Question: When using grid arrange I encountered the following problem :

I want all my panels (a,b,c) to have the same size, but as I have removed the labels and tickmarks from panel a and b (to have only a single x-axis) the size of
the graphs a and b is bigger and equals the size of graph c + space for the lable and tick-marks of c.
I cannot make use of 'ggplot2::facet_grid' either, since I want to specify the y-axis limits independently (eg. of a until 40 and of b and c until 15).
Below you can find the working example used to generate this plot, based upon <URL> to align the plots vertically, but I am clueless as how to assure the same height of each plot seperately. Any pointers are welcome.
'''
library(ggplot2)
library(gridExtra)
# generate data
data <- data.frame(values=c(runif(20,0,40),runif(40,0,15)),product=c(rep("a",20),rep("b",20),rep("c",20)),treat=c("e","f","g","h","i"),time=c(0,6,24,48))
my_labeller <- function(var, value){
value <- as.character(value)
value <- c("a","b","c")
return(value)
}
#subset data
data_a <- data[1:20,]
data_b <- data[21:40,]
data_c <- data[41:60,]
# Make plots for all parameters seperatly:
p_a <- ggplot(data_a,fill = white,
aes(x=as.numeric(as.character(time)),y=as.numeric(as.character(values))))
p_a <- p_a+ geom_point(aes(colour=treat,shape=treat),size=4)
p_a <- p_a + geom_line(aes(colour=treat))
p_a <- p_a + theme(axis.ticks.x = element_line(colour = "grey"),
axis.ticks.y =element_line(colour = "grey"),
panel.background = element_rect(fill = "white"),
panel.grid.major=element_blank(),
panel.grid.minor=element_blank(),
axis.line = element_line(colour = "grey"),
axis.text.x = element_text(size = 15),
axis.text.y = element_text(size = 15),
axis.title.x = element_text(size =18),
axis.title.y = element_text(size=18,angle=0),
legend.text = element_text(size=15),
legend.title = element_blank(),
legend.position = "right"
)
p_a <- p_a + scale_colour_manual(values = c("#FFFF55","#000000","#0000AA","#00AA00","#00AAAA"), breaks= c("e","f","g","h","i"),
labels = c("e","f","g","h","i")
)
p_a <- p_a + scale_shape_manual(values =c(15:18,8), breaks= c("e","f","g","h","i"),
labels = c("e","f","g","h","i")
)
p_a <- p_a + guides(color = guide_legend(nrow=5),size = 16)
# p <- p+ guides(colour="legend",size="none",shape= "legend")
p_a <- p_a + scale_x_continuous(breaks= c(0,6,24,48))
p_a <- p_a + xlab("Time (h)") + ylab(paste(data_a$product, "(mM)"))
p_a <- p_a + ylim(0,40)
print(p_a)
p_b <- ggplot(data_b,fill = white,
aes(x=as.numeric(as.character(time)),y=as.numeric(as.character(values))))
p_b <- p_b+ geom_point(aes(colour=treat,shape=treat),size=4)
p_b <- p_b + geom_line(aes(colour=treat))
p_b <- p_b + theme(axis.ticks.x = element_line(colour = "grey"),
axis.ticks.y =element_line(colour = "grey"),
panel.background = element_rect(fill = "white"),
panel.grid.major=element_blank(),
panel.grid.minor=element_blank(),
axis.line = element_line(colour = "grey"),
axis.text.x = element_text(size = 15),
axis.text.y = element_text(size = 15),
axis.title.x = element_text(size =18),
axis.title.y = element_text(size=18,angle=0),
legend.text = element_text(size=15),
legend.title = element_blank(),
legend.position = "right"
)
p_b <- p_b + scale_colour_manual(values = c("#FFFF55","#000000","#0000AA","#00AA00","#00AAAA"), breaks= c("e","f","g","h","i"),
labels = c("e","f","g","h","i")
)
p_b <- p_b + scale_shape_manual(values =c(15:18,8), breaks= c("e","f","g","h","i"),
labels = c("e","f","g","h","i")
)
p_b <- p_b + guides(color = guide_legend(nrow=5),size = 16)
# p <- p+ guides(colour="legend",size="none",shape= "legend")
p_b <- p_b + scale_x_continuous(breaks= c(0,6,24,48))
p_b <- p_b + xlab("Time (h)") + ylab(paste(data_b$product, "(mM)"))
p_b <- p_b + ylim (0,15)
print(p_b)
p_c <- ggplot(data_c,fill = white,
aes(x=as.numeric(as.character(time)),y=as.numeric(as.character(values))))
p_c <- p_c+ geom_point(aes(colour=treat,shape=treat),size=4)
p_c <- p_c + geom_line(aes(colour=treat))
p_c <- p_c + theme(axis.ticks.x = element_line(colour = "grey"),
axis.ticks.y =element_line(colour = "grey"),
panel.background = element_rect(fill = "white"),
panel.grid.major=element_blank(),
panel.grid.minor=element_blank(),
axis.line = element_line(colour = "grey"),
axis.text.x = element_text(size = 15),
axis.text.y = element_text(size = 15),
axis.title.x = element_text(size =18),
axis.title.y = element_text(size=18,angle=0),
legend.text = element_text(size=15),
legend.title = element_blank(),
legend.position = "right"
)
p_c <- p_c + scale_colour_manual(values = c("#FFFF55","#000000","#0000AA","#00AA00","#00AAAA"), breaks= c("e","f","g","h","i"),
labels = c("e","f","g","h","i")
)
p_c <- p_c + scale_shape_manual(values =c(15:18,8), breaks= c("e","f","g","h","i"),
labels = c("e","f","g","h","i")
)
p_c <- p_c + guides(color = guide_legend(nrow=5),size = 16)
# p <- p+ guides(colour="legend",size="none",shape= "legend")
p_c <- p_c + scale_x_continuous(breaks= c(0,6,24,48))
p_c <- p_c + xlab("Time (h)") + ylab(paste(data_c$product, "(mM)"))
p_c <- p_c + ylim (0,15)
print(p_c)
# now remove space in between a and b and b and c
p_a <- p_a + theme(plot.margin = rep(unit(0,"null"),4),
panel.margin = unit(0,"null"),
axis.ticks.length = unit(0,"null"),
axis.ticks.margin = unit(0,"null")) +
labs(x=NULL) +
scale_x_discrete(breaks=NULL) +
guides(fill=FALSE)
p_b <- p_b + theme(plot.margin = rep(unit(0,"null"),4),
panel.margin = unit(0,"null"),
axis.ticks.length = unit(0,"null"),
axis.ticks.margin = unit(0,"null")) +
labs(x=NULL) +
scale_x_discrete(breaks=NULL) +
guides(fill=FALSE)
p_c <- p_c + theme(plot.margin = rep(unit(0,"null"),4),
panel.margin = unit(0,"null"))
# arrange them (+ align)
plots <- list(p_a,p_b,p_c)
grobs <- list()
widths <- list()
for (i in 1:length(plots)){
grobs[[i]] <- ggplotGrob(plots[[i]])
widths[[i]] <- grobs[[i]]$widths[2:5]
}
maxwidth <- do.call(grid::unit.pmax, widths)
for (i in 1:length(grobs)){
grobs[[i]]$widths[2:5] <- as.list(maxwidth)
}
do.call("grid.arrange", c(grobs, ncol = 1))
'''
I am using R on linux. The output of my session.Info() is:
'''
R version 3.1.1 (2014-07-10)
Platform: x86_64-pc-linux-gnu (64-bit)
locale:
[1] LC_CTYPE=en_US.UTF-8 LC_NUMERIC=C LC_TIME=C LC_COLLATE=C LC_MONETARY=C LC_MESSAGES=C LC_PAPER=C LC_NAME=C
[9] LC_ADDRESS=C LC_TELEPHONE=C LC_MEASUREMENT=C LC_IDENTIFICATION=C
attached base packages:
[1] grid stats graphics grDevices utils datasets methods base
other attached packages:
[1] gridExtra_0.9.1 ggvis_0.4 fastmatch_1.0-4 dplyr_0.3.0.2 shiny_0.10.2.1 xlsx_0.5.7 xlsxjars_0.6.1 rJava_0.9-6 ggplot2_1.0.0 reshape2_1.4 gdata_2.13.3
loaded via a namespace (and not attached):
[1] DBI_0.3.1 MASS_7.3-35 R6_2.0.1 RJSONIO_1.3-0 Rcpp_0.11.3 assertthat_0.1 colorspace_1.2-4 digest_0.6.4 gtable_0.1.2 gtools_3.4.1
[11] htmltools_0.2.6 httpuv_1.3.2 labeling_0.3 magrittr_1.0.1 mime_0.2 munsell_0.4.2 parallel_3.1.1 plyr_1.8.1 proto_0.3-10 scales_0.2.4
[21] stringr_0.6.2 tools_3.1.1 xtable_1.7-4
'''
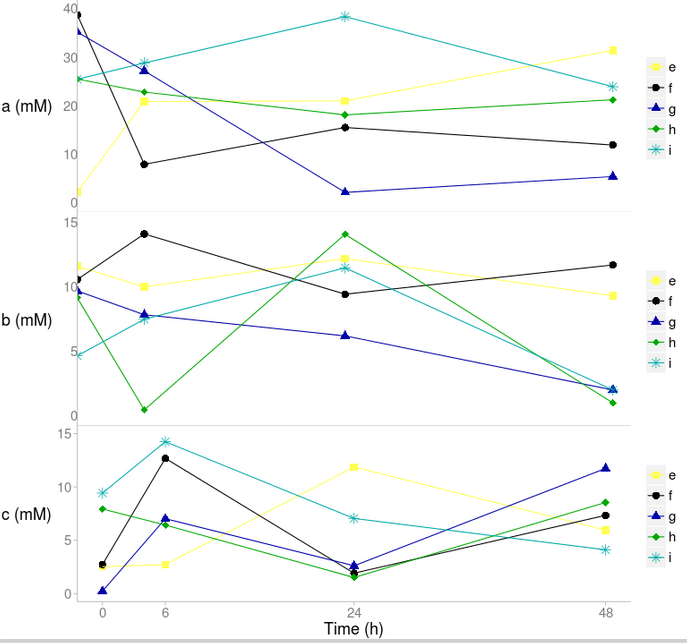
Answer: You should use 'rbind' instead of grid.arrange,
'''
plots <- list(p_a, p_b, p_c)
grobs <- lapply(plots, ggplotGrob)
# for gridExtra < v2.3, use do.call(gridExtra::rbind.gtable, grobs)
# for gridExtra >= v2.3 use:
g <- do.call(gridExtra::gtable_rbind, grobs)
library(grid)
grid.newpage()
grid.draw(g)
'''